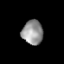
Tissue: lung
Cell type: Myeloid cells
Senescence score: 0.1539
Nuclear area (px): 493
Mean DAPI intensity: 149.907